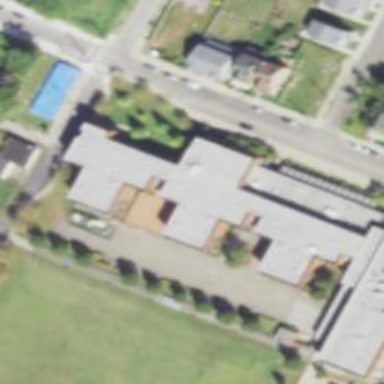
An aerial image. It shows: School.